Interaction volume radius: 5 \u00c5
Interaction volume height: 10 \u00c5
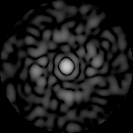
Disorder parameter: 0.8204